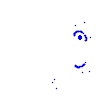
Particle: kaon